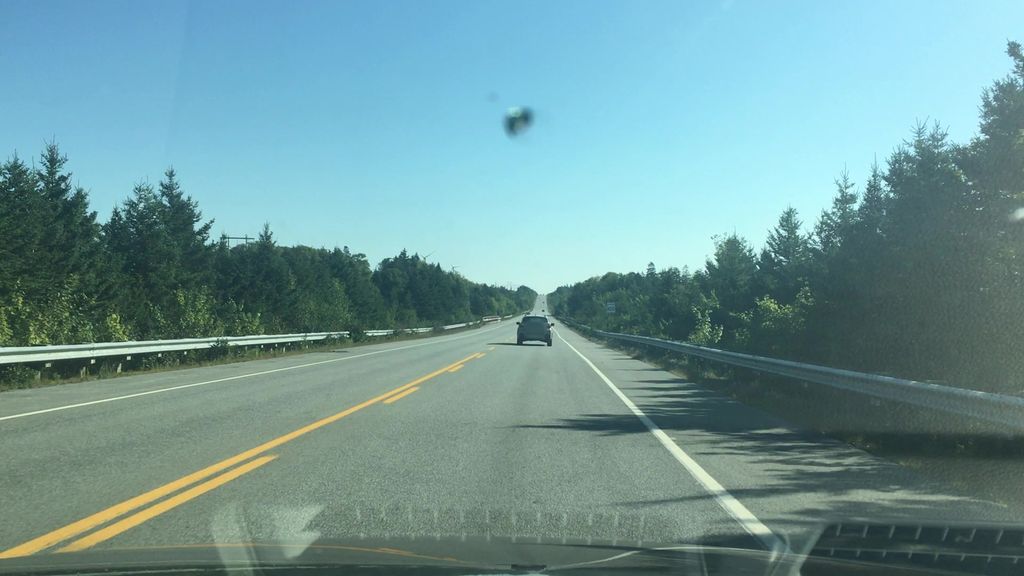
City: halifax